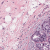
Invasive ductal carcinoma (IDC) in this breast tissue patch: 0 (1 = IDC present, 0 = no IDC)